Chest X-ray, PA view. Patient: 38 years old, sex F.
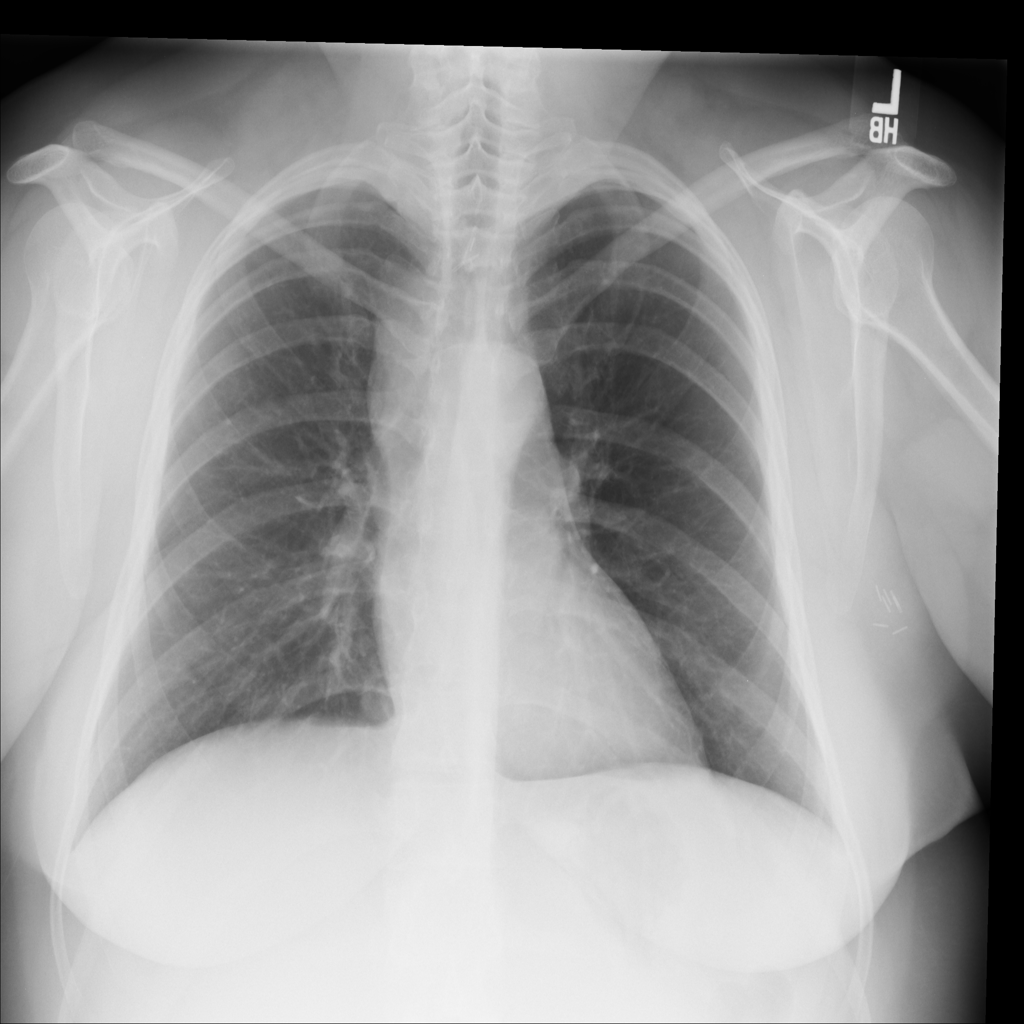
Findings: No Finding